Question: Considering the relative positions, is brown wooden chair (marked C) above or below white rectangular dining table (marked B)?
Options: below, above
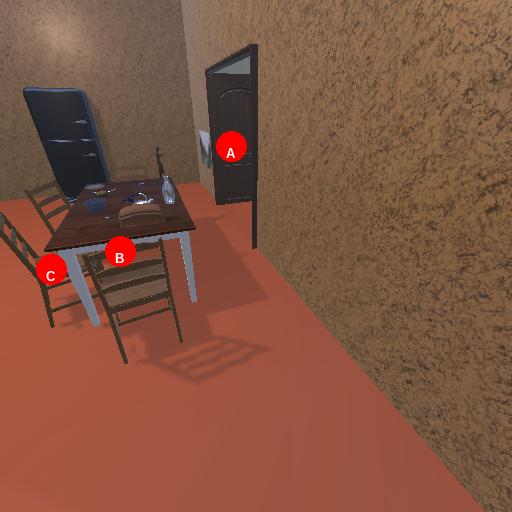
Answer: below